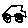
Label: car